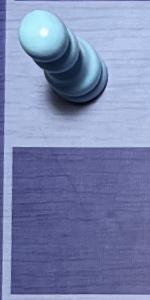
Label: Empty